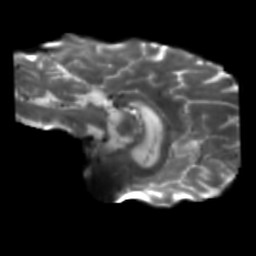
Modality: T2w
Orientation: sagittal
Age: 51
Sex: female
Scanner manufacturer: siemens
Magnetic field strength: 3 T
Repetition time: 5.25 s
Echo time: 0.08 s